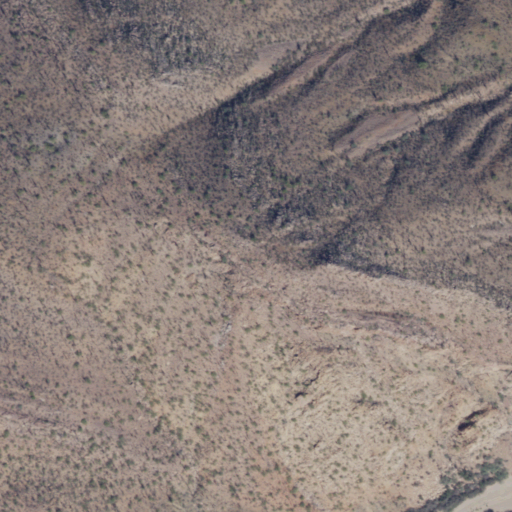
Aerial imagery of mountain in Arizona named Lookout Mountain containing only shrub